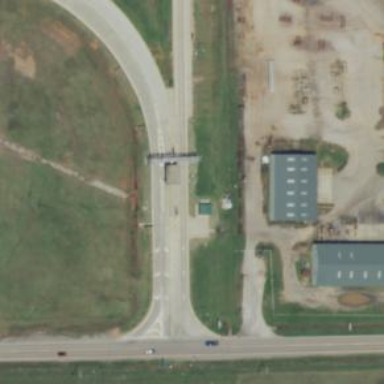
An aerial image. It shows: Toll gantry on the road.